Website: ulta-beauty
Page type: delivery-shipping
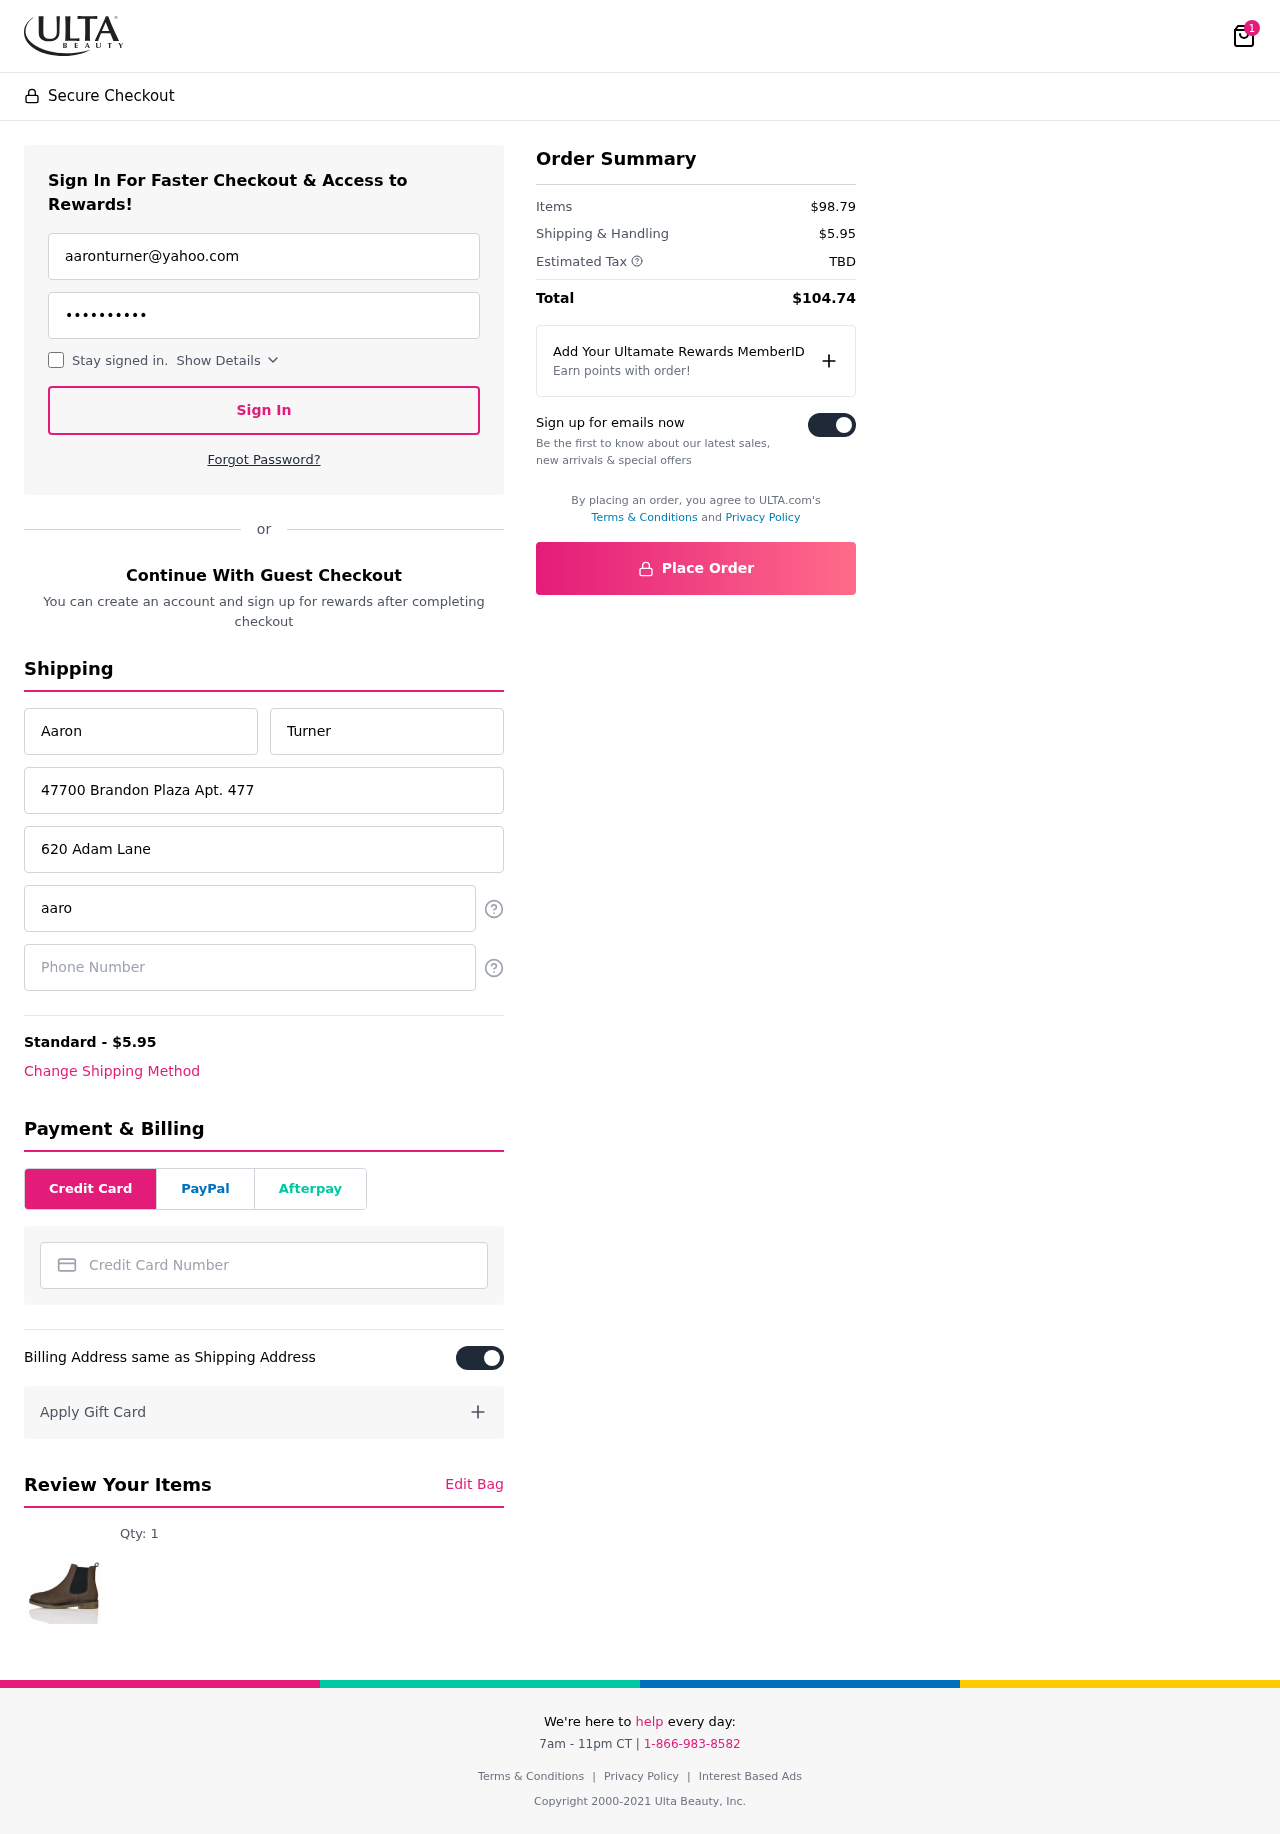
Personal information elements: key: PII_CARD_NUMBER
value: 4636 5779 7261 4805
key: PII_EMAIL
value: aaronturner@yahoo.com
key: PII_EMAIL2
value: aaronturner@yahoo.com
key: PII_FIRSTNAME
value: Aaron
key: PII_LASTNAME
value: Turner
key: PII_PHONE
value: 7334698158
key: PII_STREET
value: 47700 Brandon Plaza Apt. 477
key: PII_STREET2
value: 620 Adam Lane
Product elements: key: PRODUCT1_QUANTITY
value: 1
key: PRODUCT1
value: Qty: 1
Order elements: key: ORDER_NUM_ITEMS
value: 1
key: ORDER_SHIPPING_COST
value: $5.95
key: ORDER_SUBTOTAL
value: $98.79
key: ORDER_TAX
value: TBD
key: ORDER_TOTAL
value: $104.74